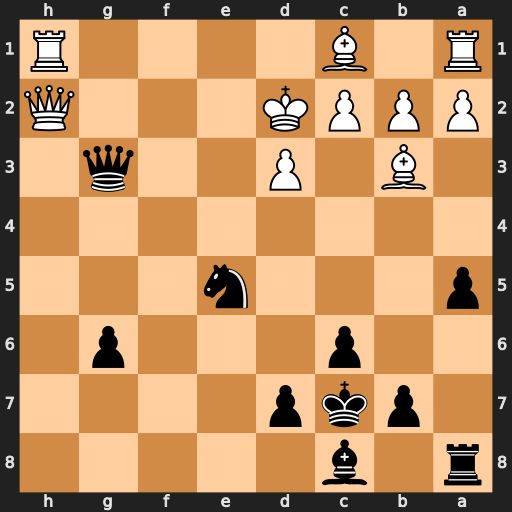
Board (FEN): r1b5/1pkp4/2p3p1/p3n3/8/1B1P2q1/PPPK3Q/R1B4R
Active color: b
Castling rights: -
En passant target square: -
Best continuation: Nf3+ Kc3 Nxh2